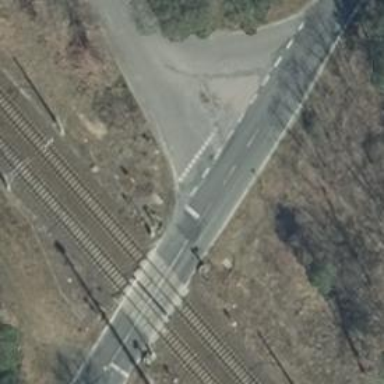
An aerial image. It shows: Secondary road with asphalt surface.